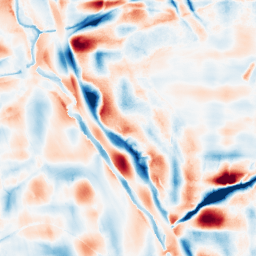
Category: wavelet
Decomposition family: wavelet_dwt
Decomposition parameters: wavelet: sym4
level: 5
Upsampling method: bicubic_16x
Upsampling parameters: scale: 16
Upsampling scale: 16